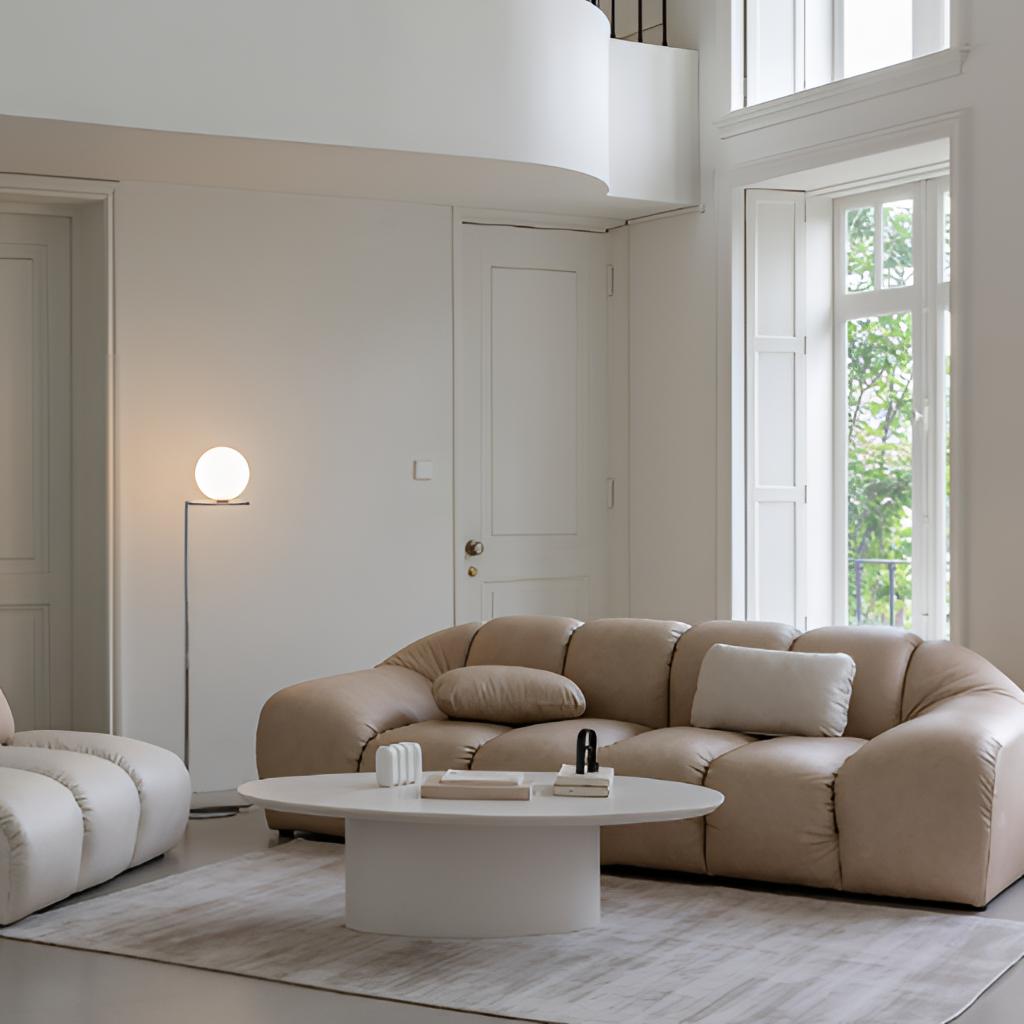
beige leather sofa, living room, contemporary, tile flooring, with solid pattern, beige paint wallpaper, with solid pattern